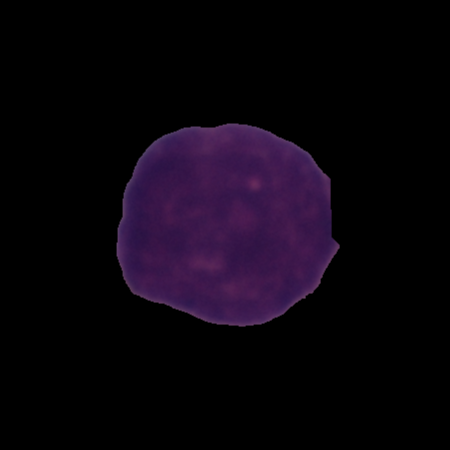
Label: cancer